Question: i want set names of each tab dynamically using script. I don't know the exact way to do this kindly help me out?
here is html code:
'''
<div data-theme="a" data-role="footer" data-position="fixed" data-tap-toggle="false">
<div class="myNavBar" data-role="navbar" data-iconpos="top" >
<ul>
<li >
<a href="#" id="home_icon" data-transition="pop" data-theme="a" data-icon="custom" class="ui-btn-active ui-state-persist" >
Home
</a>
</li>
<li >
<a href="favourites.html" id="fav_icon" data-transition="pop" data-theme="a" data-icon="custom" >
Favorites
</a>
</li>
<li>
<a href="Recents.html" id="recent_icon" data-transition="pop" data-theme="a" data-icon="custom" >
Offers
</a>
</li>
<li>
<a href="Settings.html" id="setting_icon" data-transition="pop" data-theme="a" data-icon="custom" >
Settings
</a>
</li>
</ul>
</div>
</div>
'''
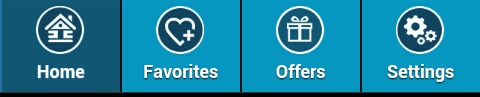
Answer: All above answered ways are right but, in the above solutions icons of tab hide and only it shows updated text. The right way to do this is '$($('.ui-btn-text')[0]).html('testing');'. It will change the name of first tab 'Home' to 'testing'.